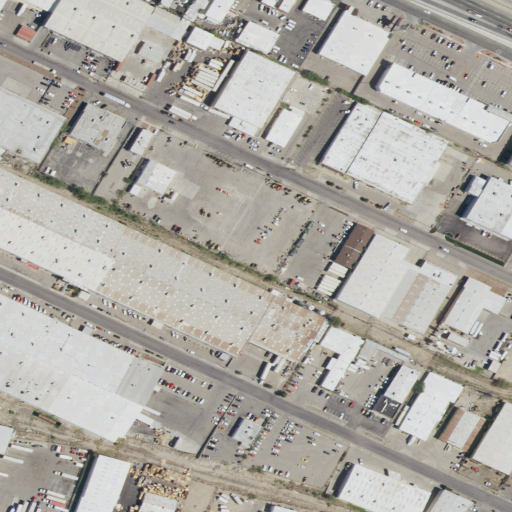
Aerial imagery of mountain in Texas named Caisson Hill containing high intensity development and medium intensity development